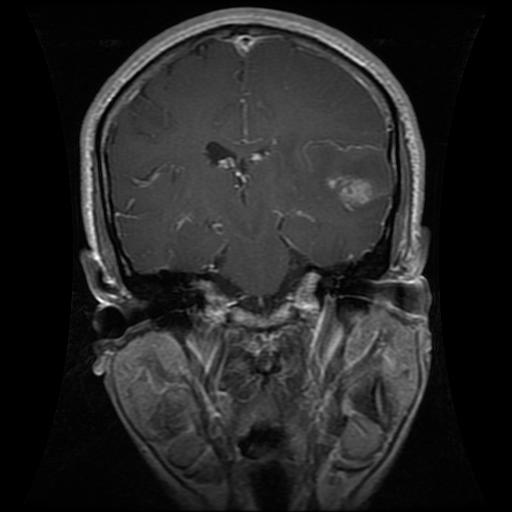
Label: glioma